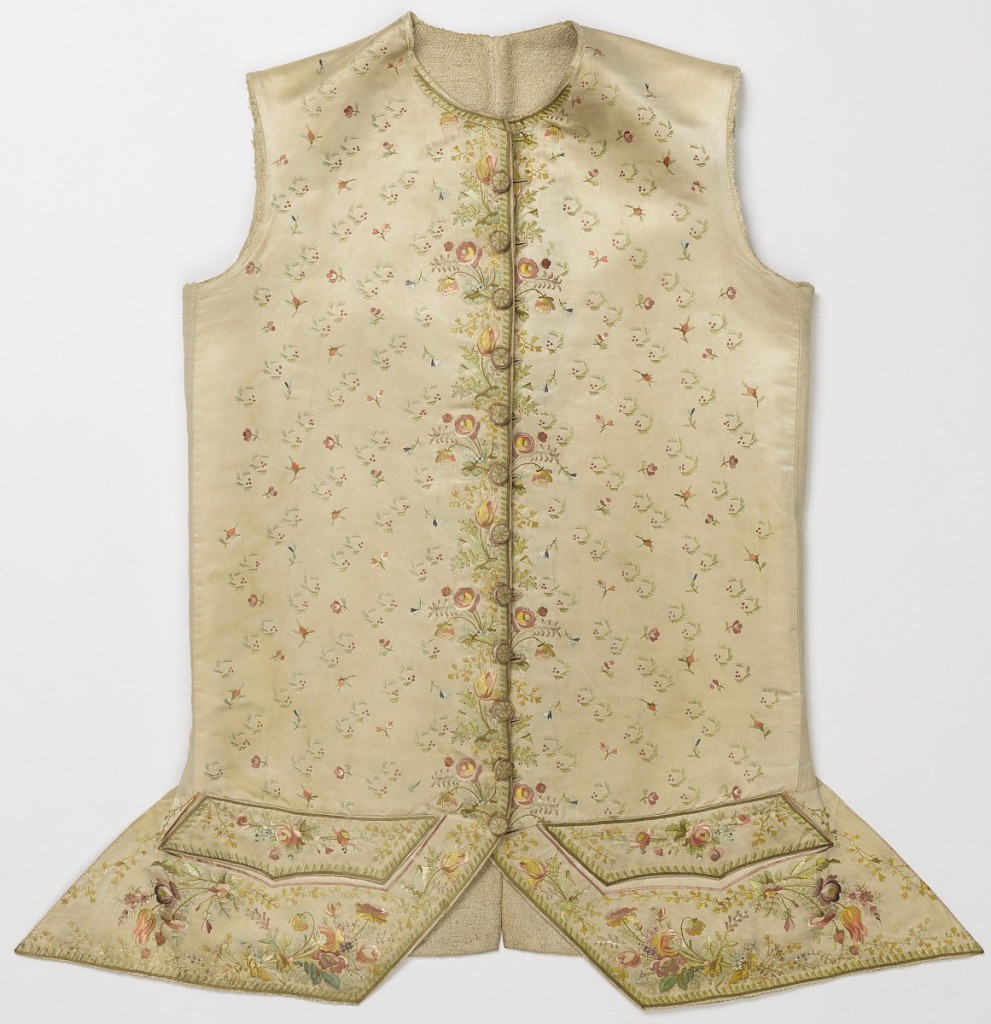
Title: Waistcoat
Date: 1760–1780
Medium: silk embroidery, silk foundation, linen back Technique: embroidered on satin weave
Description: White satin waistcoat embroidered in multicolored silks. Floral border along bottom edge below the pockets. Detached floral motif runs along the center front. Twelve worked buttons. Cutaway style.